Field crop: tomato
Growth stage: 1
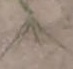
Species: cyperus